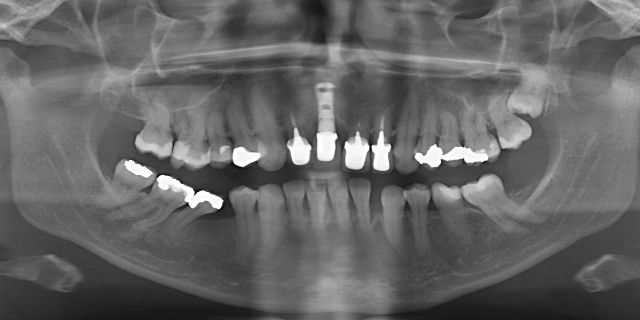
adult